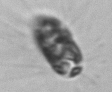
Label: Corethron_hystrix